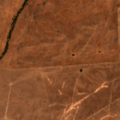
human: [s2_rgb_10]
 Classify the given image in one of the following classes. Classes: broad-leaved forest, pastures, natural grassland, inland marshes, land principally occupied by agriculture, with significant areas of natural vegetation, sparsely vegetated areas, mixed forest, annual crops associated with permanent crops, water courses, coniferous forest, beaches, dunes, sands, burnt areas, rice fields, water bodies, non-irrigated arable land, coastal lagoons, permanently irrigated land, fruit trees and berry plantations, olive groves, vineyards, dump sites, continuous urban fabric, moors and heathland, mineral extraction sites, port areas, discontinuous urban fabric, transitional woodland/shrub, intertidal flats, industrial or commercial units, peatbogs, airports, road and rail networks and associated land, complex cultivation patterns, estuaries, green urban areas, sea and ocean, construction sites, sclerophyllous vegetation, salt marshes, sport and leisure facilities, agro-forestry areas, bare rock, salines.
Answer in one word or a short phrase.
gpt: non-irrigated arable land, permanently irrigated land, transitional woodland/shrub